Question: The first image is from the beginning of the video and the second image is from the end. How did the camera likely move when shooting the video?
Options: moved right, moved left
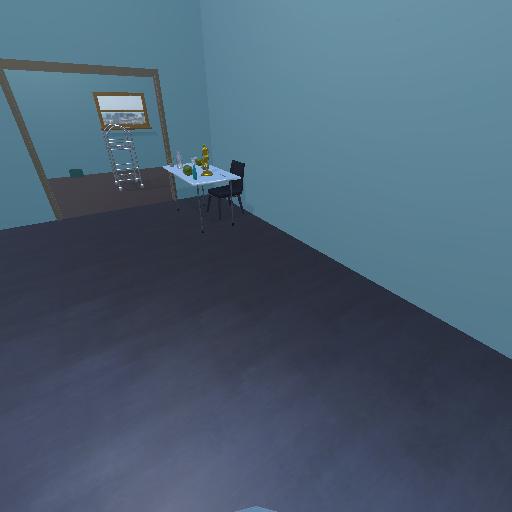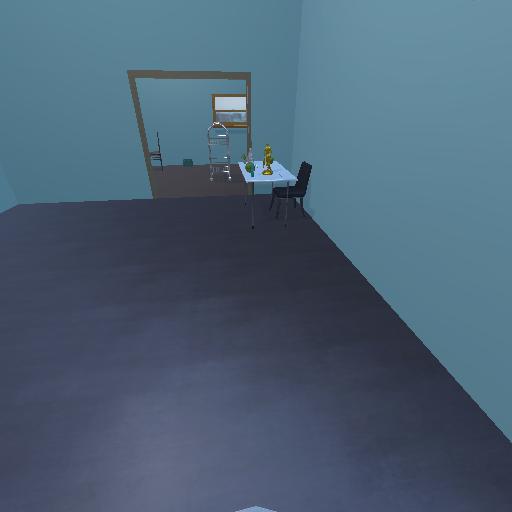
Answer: moved right